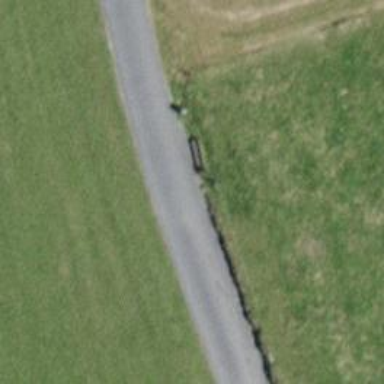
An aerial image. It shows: Brown bench.